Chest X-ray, PA view. Patient: 52 years old, sex F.
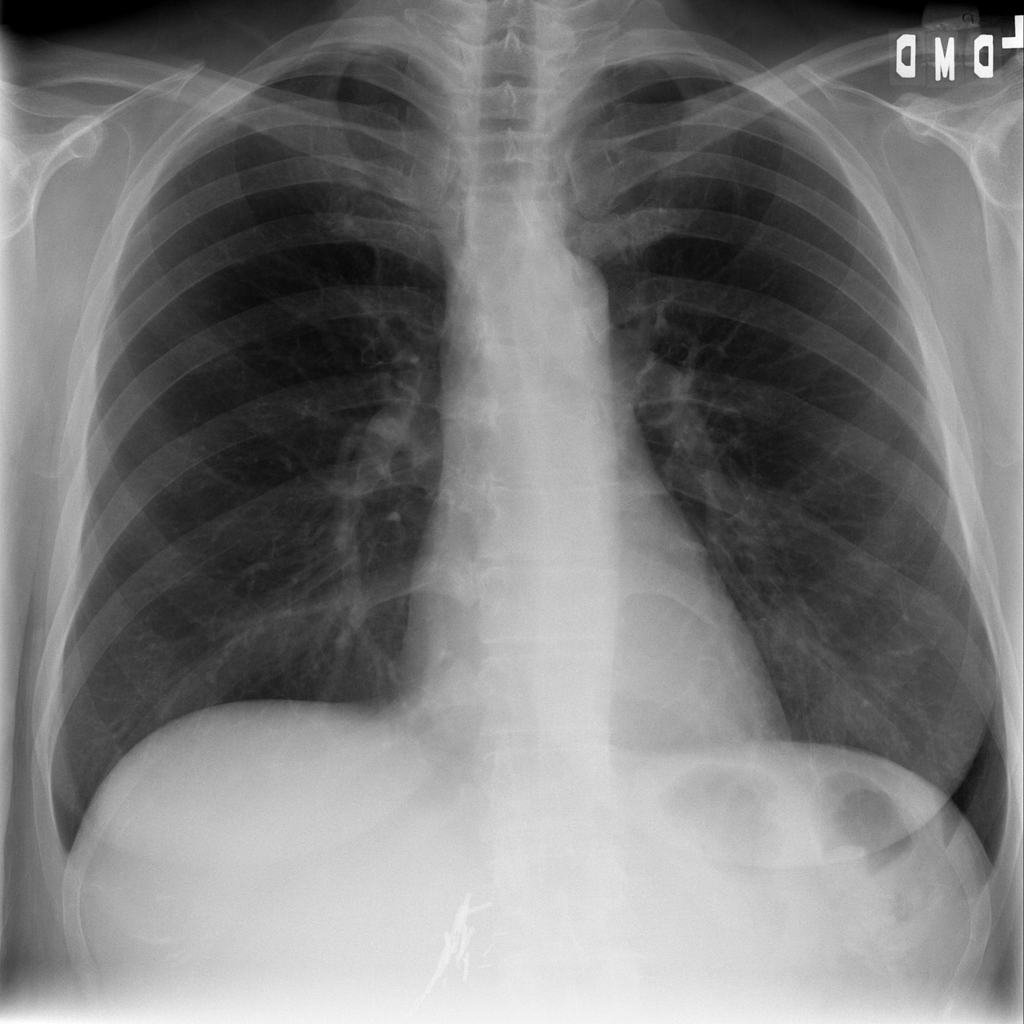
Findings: No Finding